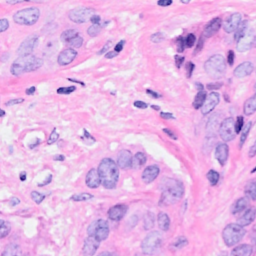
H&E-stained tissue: Breast